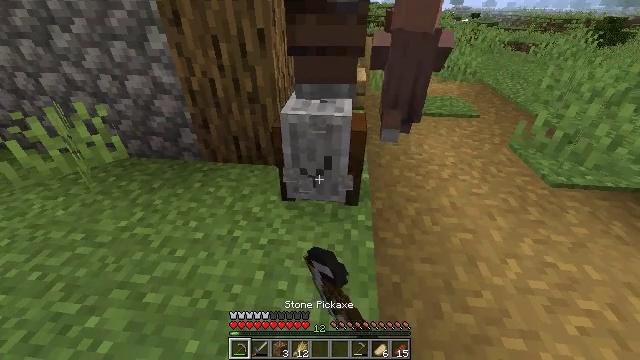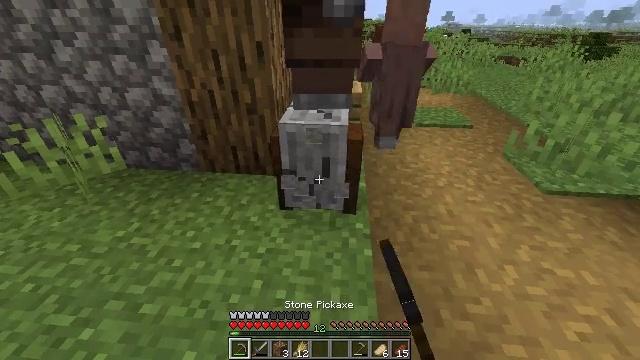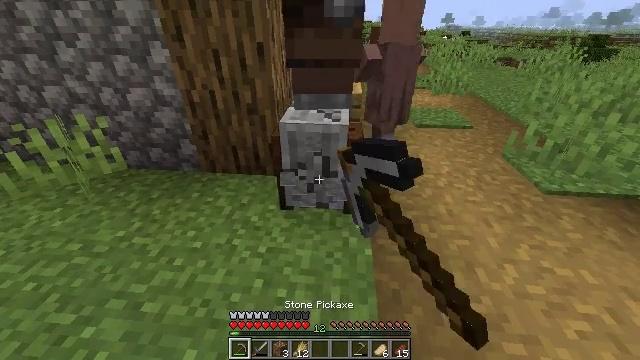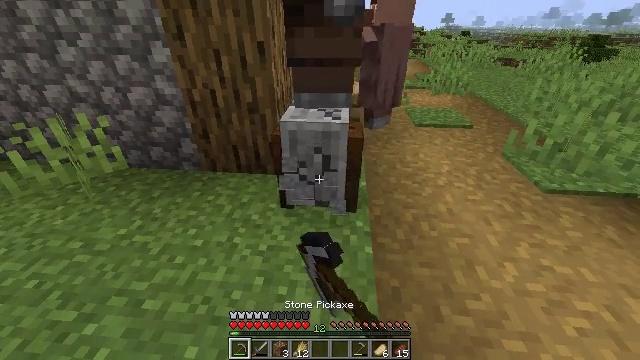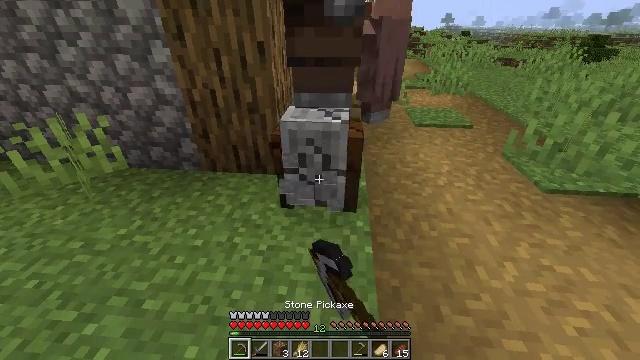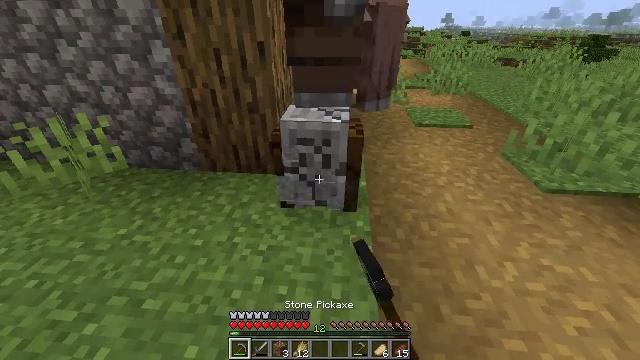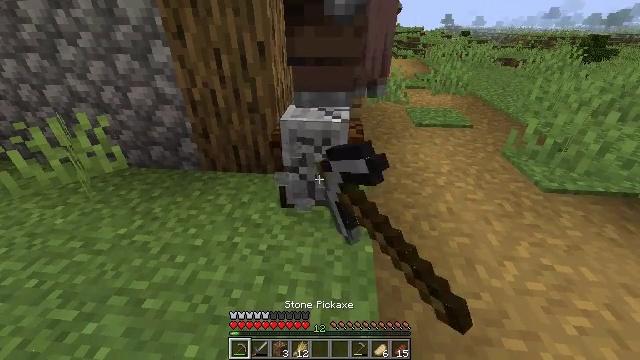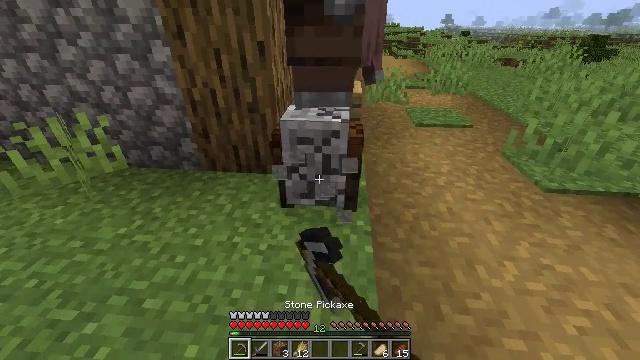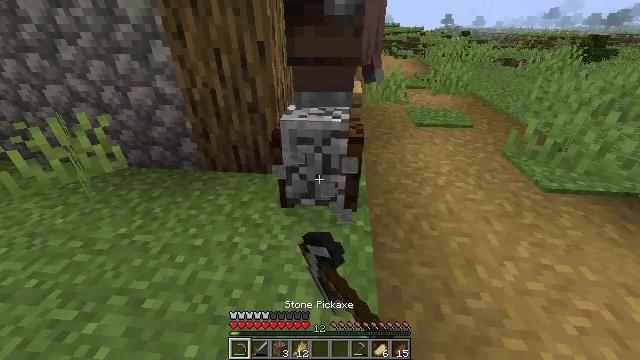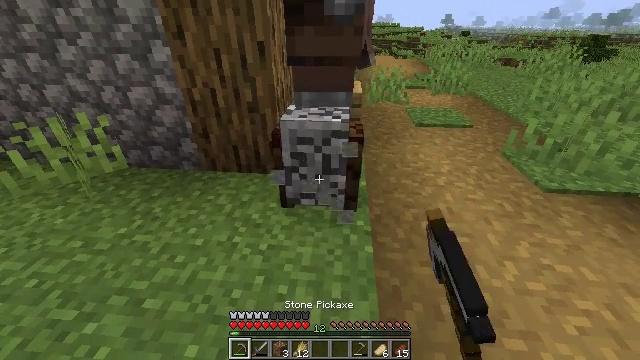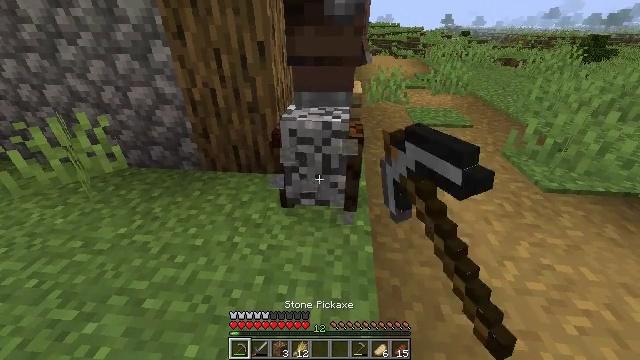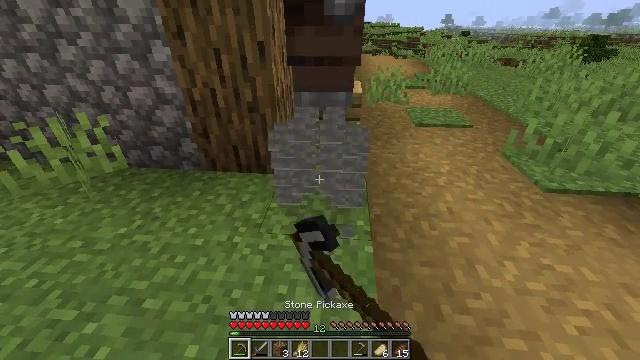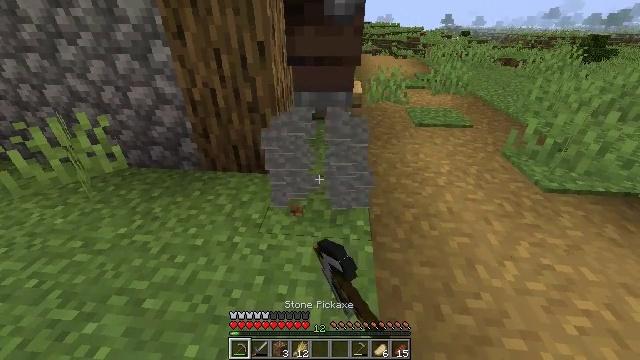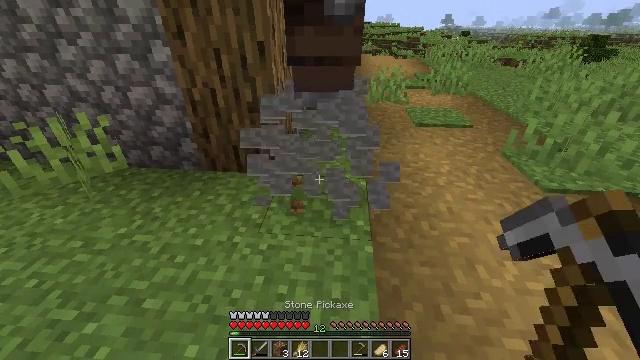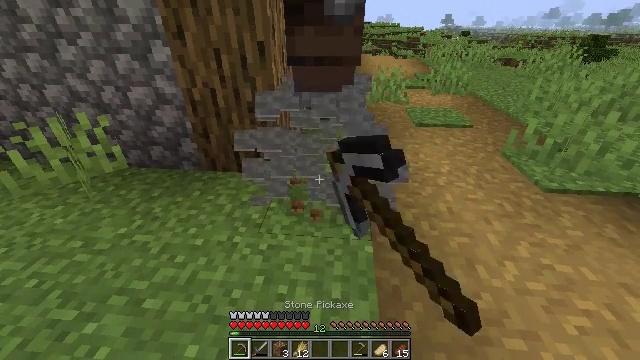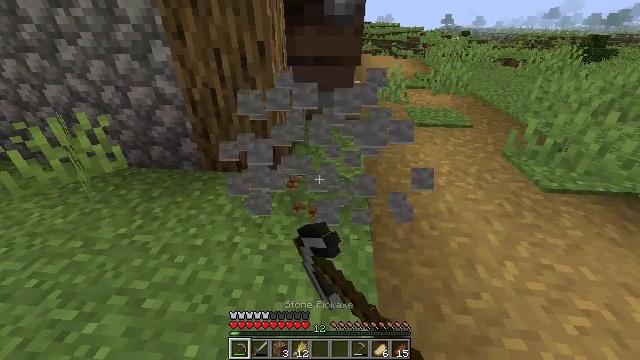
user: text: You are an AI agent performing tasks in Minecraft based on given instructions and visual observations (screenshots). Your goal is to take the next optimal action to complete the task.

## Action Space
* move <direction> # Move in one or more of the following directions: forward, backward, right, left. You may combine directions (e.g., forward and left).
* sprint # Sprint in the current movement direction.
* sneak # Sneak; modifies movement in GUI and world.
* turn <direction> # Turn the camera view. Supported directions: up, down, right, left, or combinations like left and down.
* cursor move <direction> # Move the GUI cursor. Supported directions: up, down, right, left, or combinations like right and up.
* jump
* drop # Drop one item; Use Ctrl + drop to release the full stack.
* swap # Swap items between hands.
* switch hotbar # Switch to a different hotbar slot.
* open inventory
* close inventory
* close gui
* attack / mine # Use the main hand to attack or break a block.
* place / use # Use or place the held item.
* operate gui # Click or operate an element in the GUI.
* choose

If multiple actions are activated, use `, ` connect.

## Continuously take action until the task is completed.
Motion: motion action
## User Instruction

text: Attack the grindstone to break it.
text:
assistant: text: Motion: turn up, attack / mine
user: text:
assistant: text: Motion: attack / mine
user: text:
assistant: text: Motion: attack / mine
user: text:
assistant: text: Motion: attack / mine
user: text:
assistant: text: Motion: attack / mine
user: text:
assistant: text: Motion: attack / mine
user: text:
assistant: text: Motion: attack / mine
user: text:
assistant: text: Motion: attack / mine
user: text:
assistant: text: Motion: attack / mine
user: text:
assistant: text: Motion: attack / mine
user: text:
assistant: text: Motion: attack / mine
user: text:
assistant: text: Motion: attack / mine
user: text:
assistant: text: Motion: attack / mine
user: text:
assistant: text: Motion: attack / mine
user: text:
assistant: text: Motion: attack / mine
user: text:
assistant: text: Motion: attack / mine